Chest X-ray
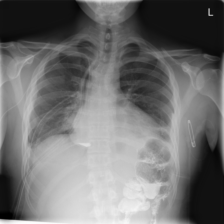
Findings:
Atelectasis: negative
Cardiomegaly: negative
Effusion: negative
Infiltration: negative
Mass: negative
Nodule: negative
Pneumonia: negative
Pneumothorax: positive
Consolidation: negative
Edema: negative
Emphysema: negative
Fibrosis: negative
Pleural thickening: negative
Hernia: negative